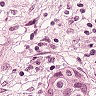
Metastatic tissue present: yes